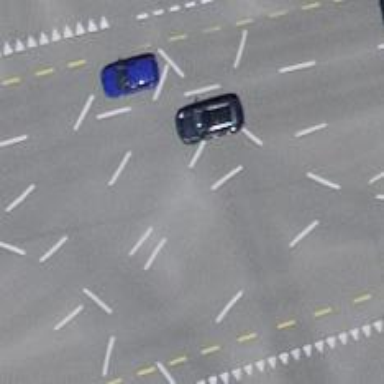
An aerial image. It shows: Secondary road with asphalt surface and dedicated cycle lane.